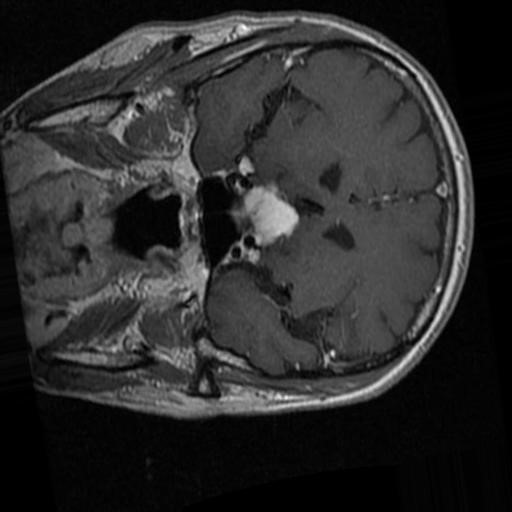
Label: brain_menin